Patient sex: F
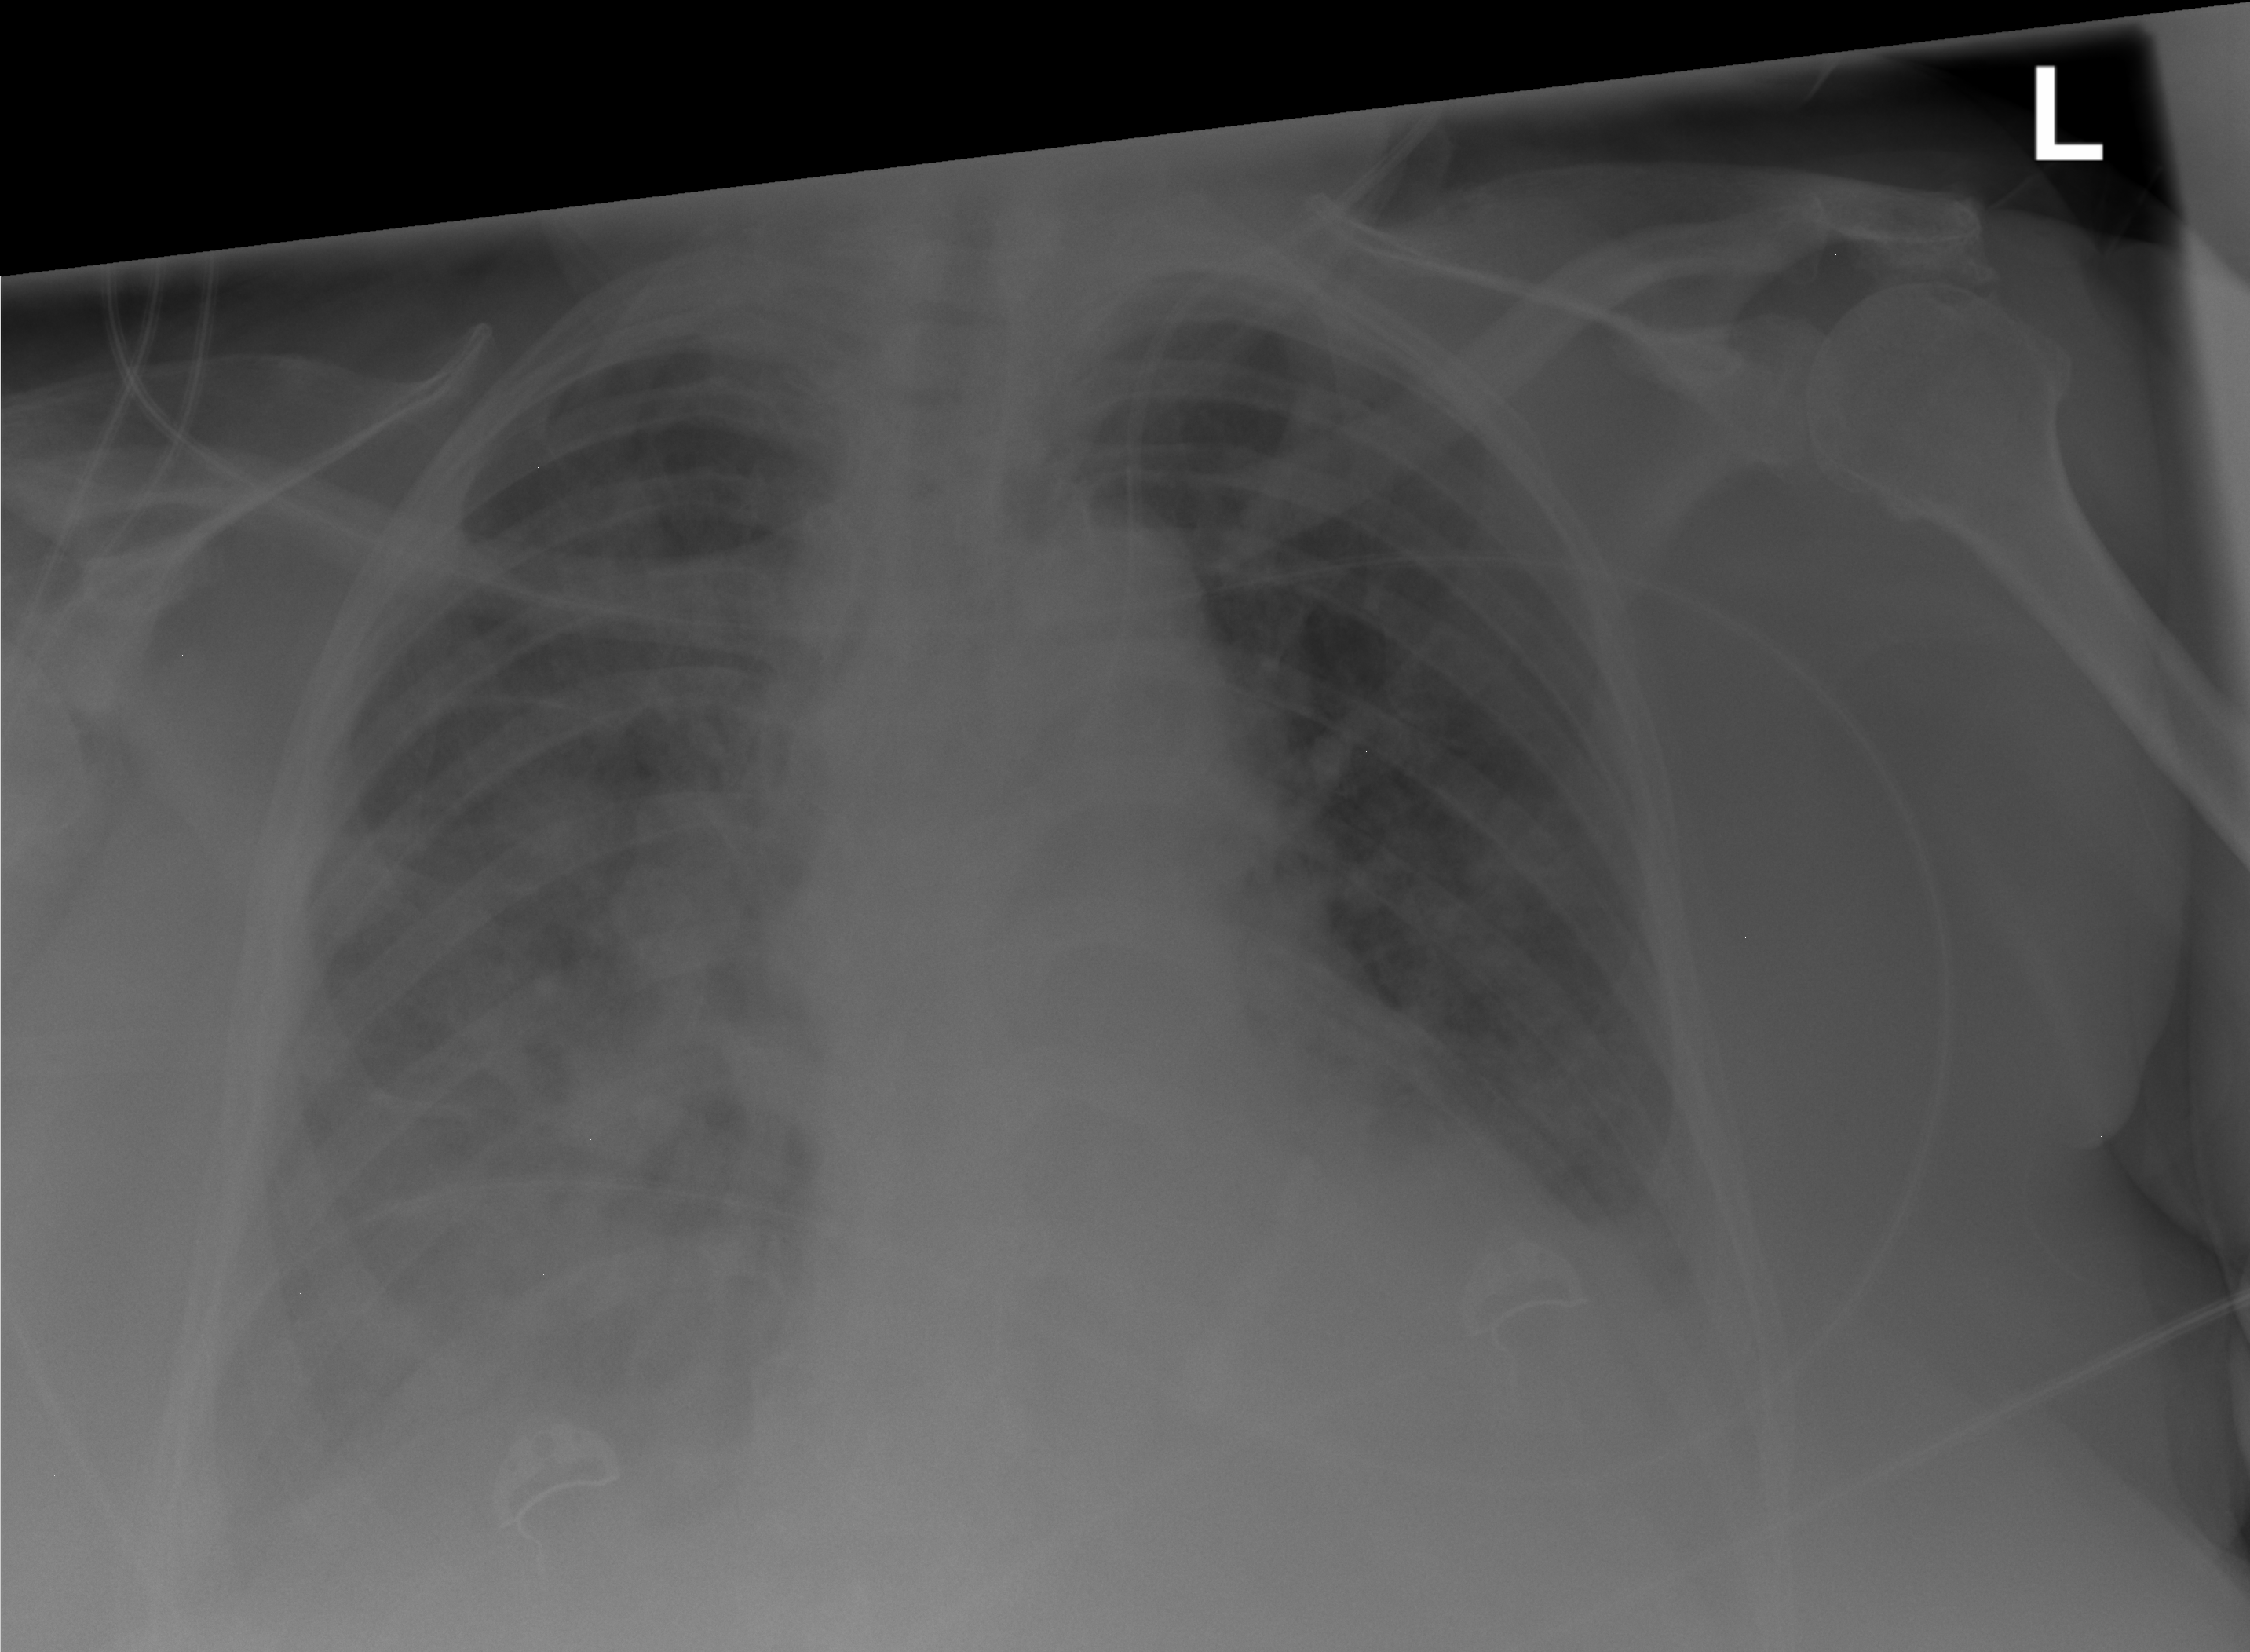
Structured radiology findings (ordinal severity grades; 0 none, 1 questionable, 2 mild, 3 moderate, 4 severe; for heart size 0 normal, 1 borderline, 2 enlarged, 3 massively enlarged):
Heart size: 2
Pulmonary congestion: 0
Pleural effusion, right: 2
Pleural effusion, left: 2
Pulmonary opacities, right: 2
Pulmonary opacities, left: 2
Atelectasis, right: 2
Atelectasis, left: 2